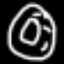
Label: donut